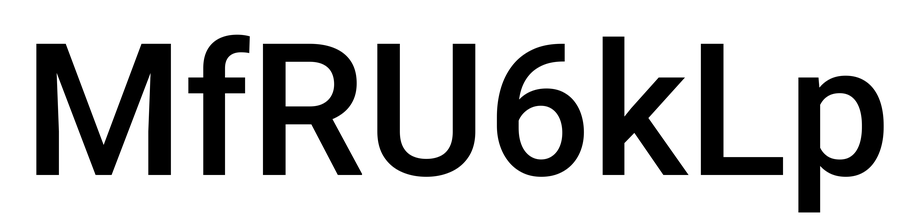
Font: Roboto_Medium